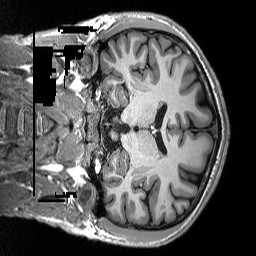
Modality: T1w
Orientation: coronal
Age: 23
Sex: male
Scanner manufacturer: siemens
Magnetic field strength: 3 T
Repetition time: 2.3 s
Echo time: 0.00298 s